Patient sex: M
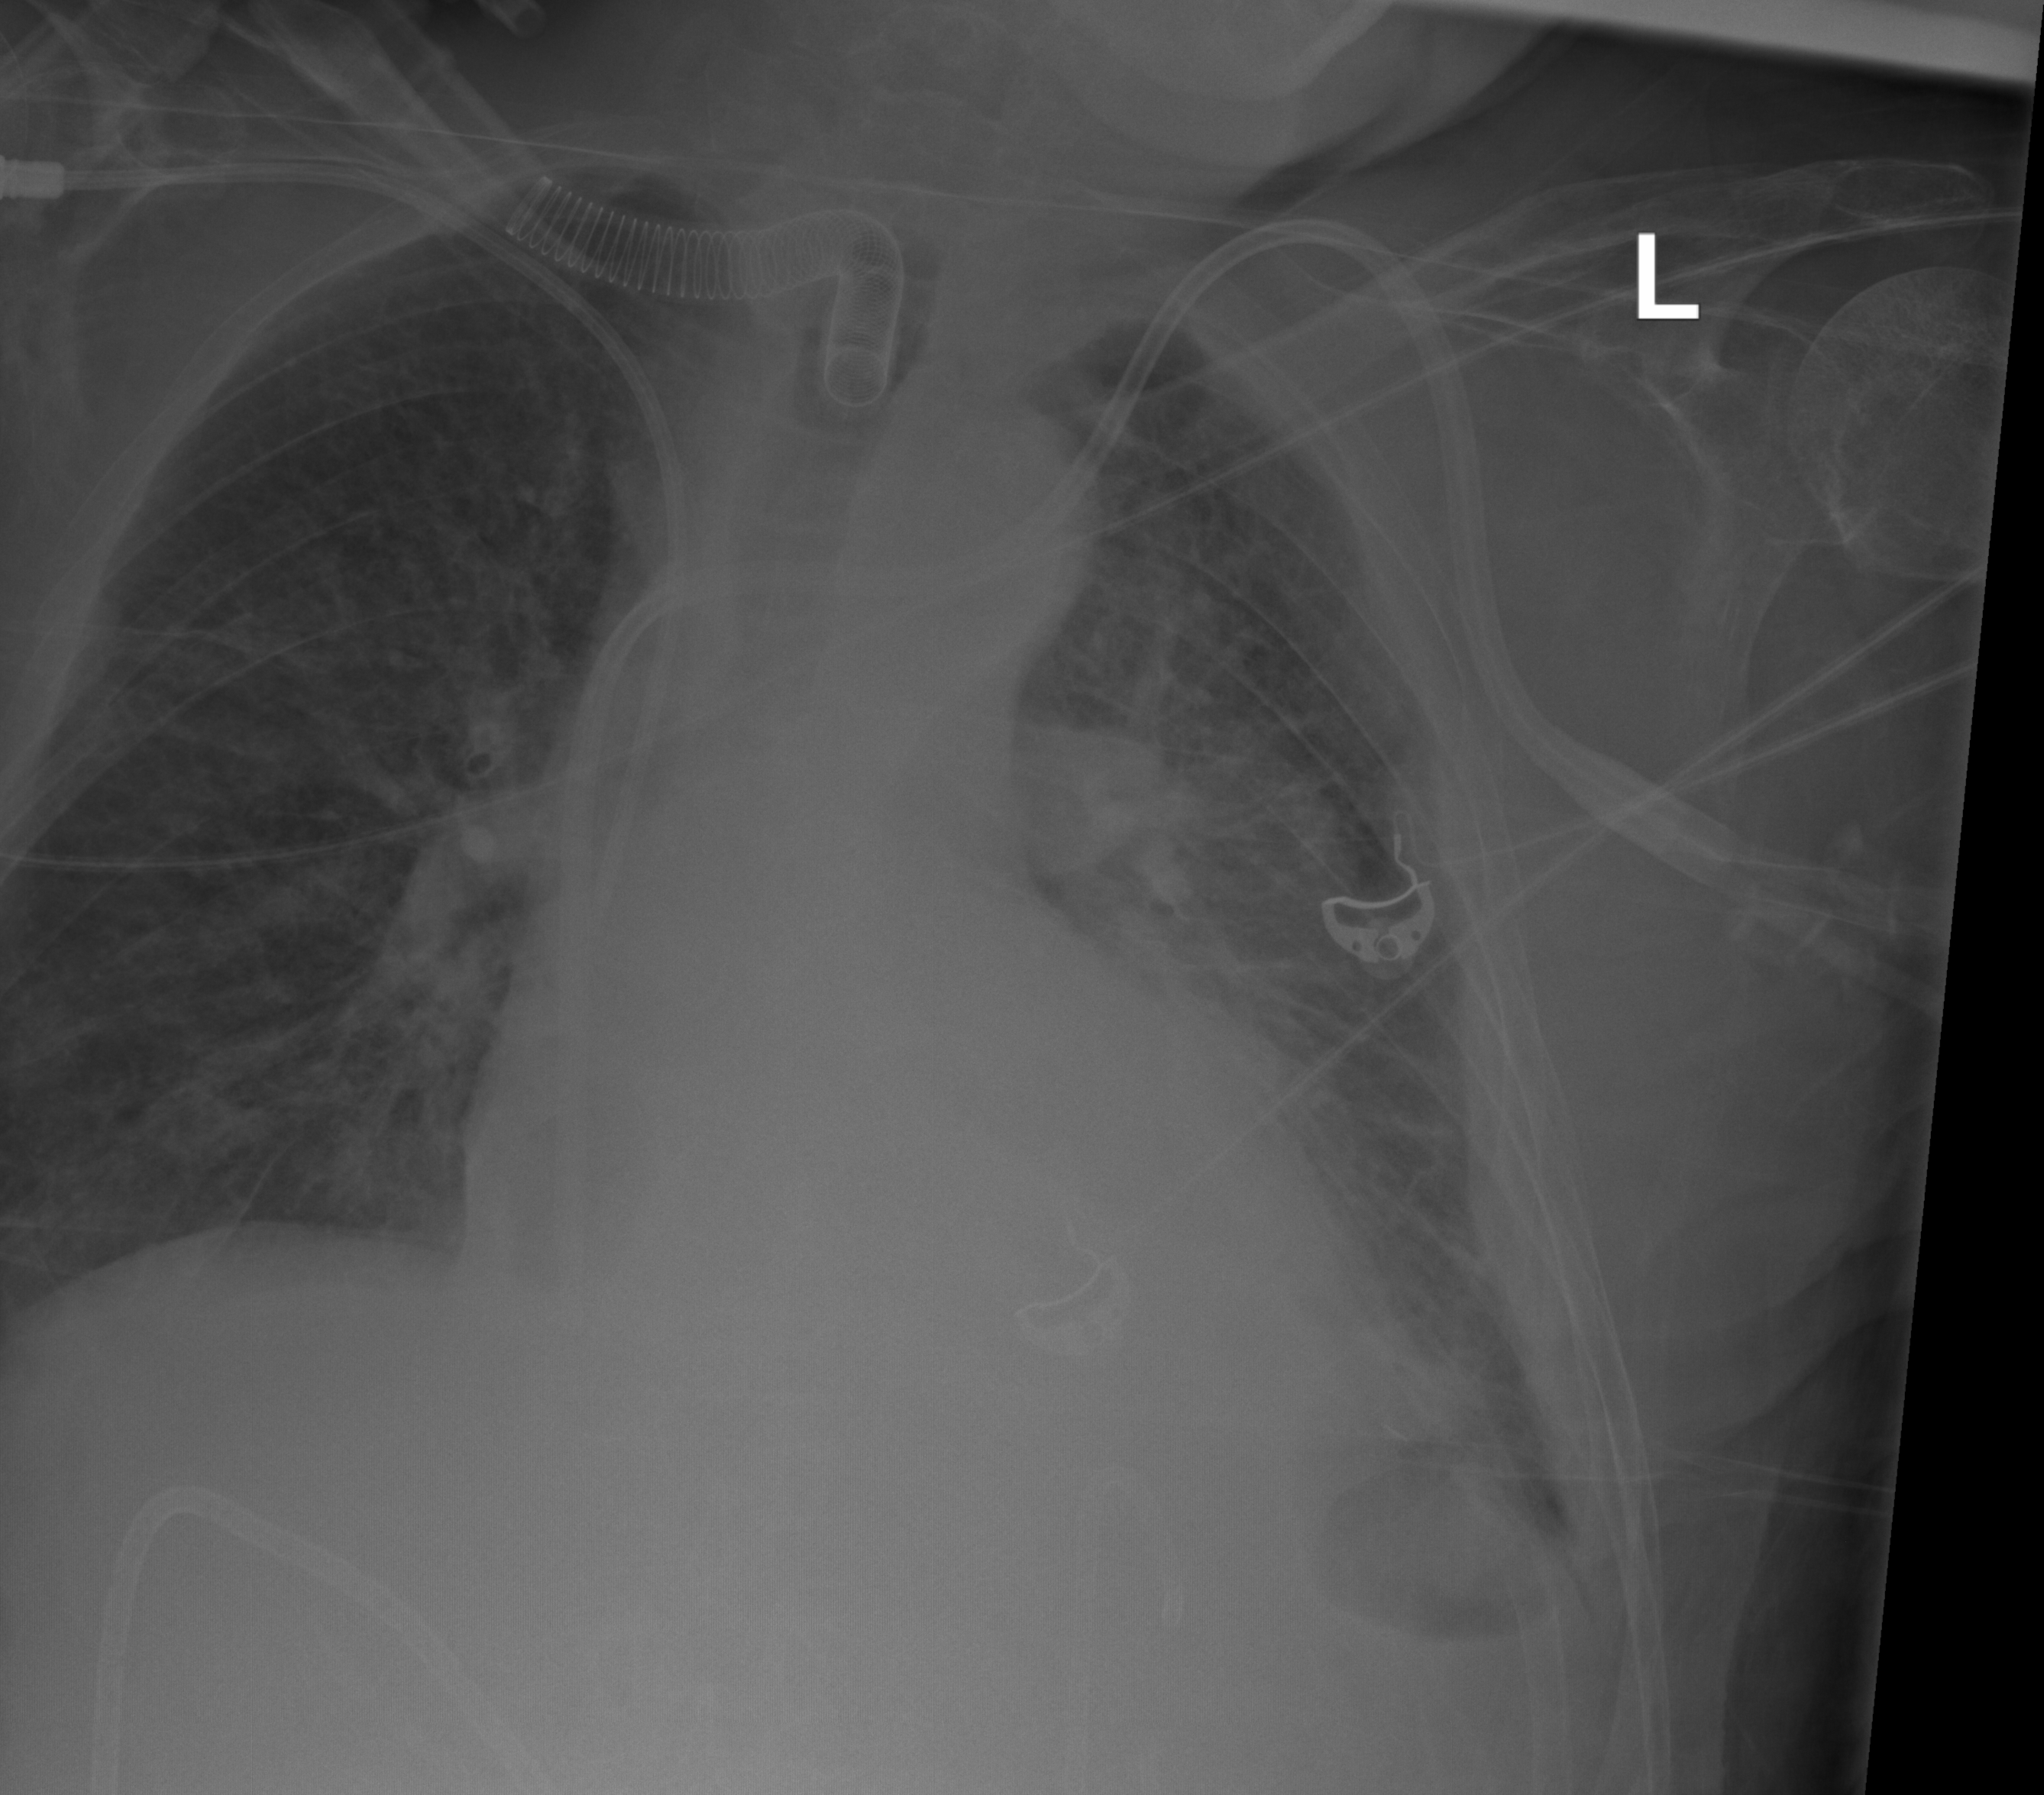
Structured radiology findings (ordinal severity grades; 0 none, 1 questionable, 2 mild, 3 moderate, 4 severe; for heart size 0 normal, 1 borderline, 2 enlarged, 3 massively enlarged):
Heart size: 2
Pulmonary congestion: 2
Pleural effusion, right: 2
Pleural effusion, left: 2
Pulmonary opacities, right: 0
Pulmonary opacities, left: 2
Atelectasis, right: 2
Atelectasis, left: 2